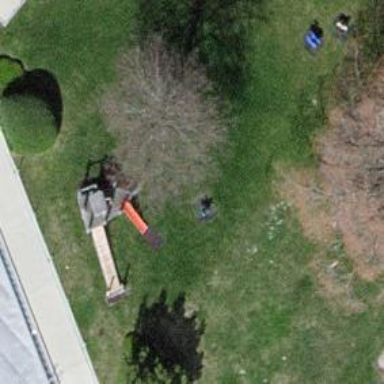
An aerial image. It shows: Playground area for leisure land.